Aerial crown-view tile of a tropical tree (Barro Colorado Island, Panama), acquired 20250915:
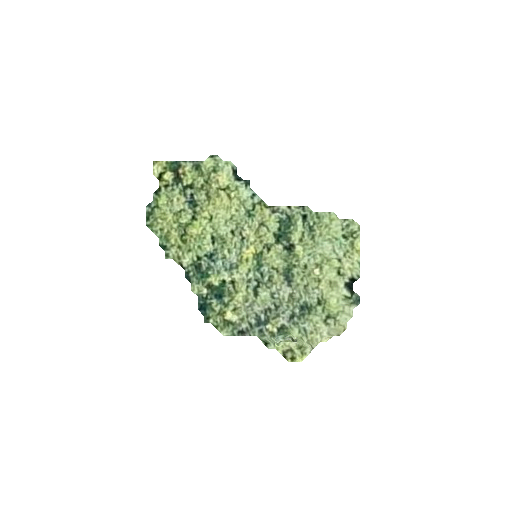
Species: Protium stevensonii
GBIF accepted scientific name: Tetragastris panamensis
Crown area: 39.428 m²